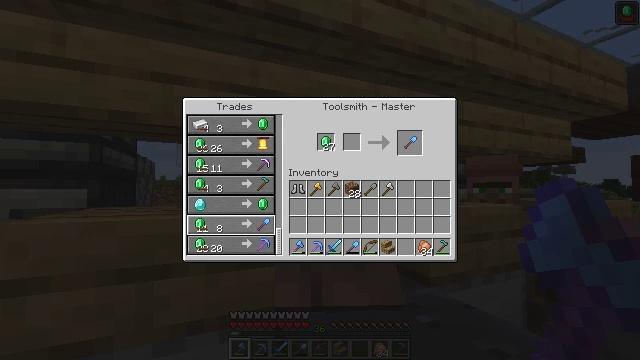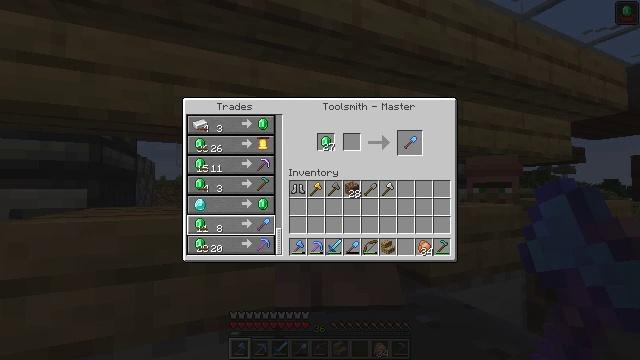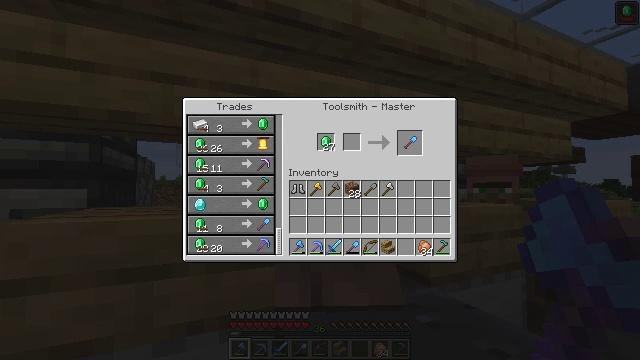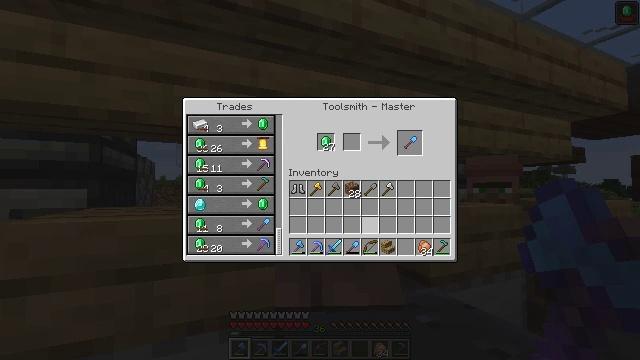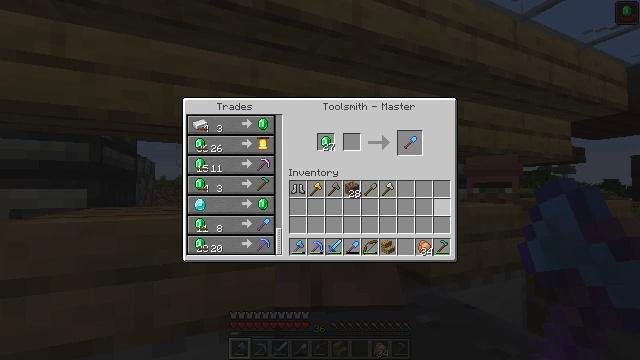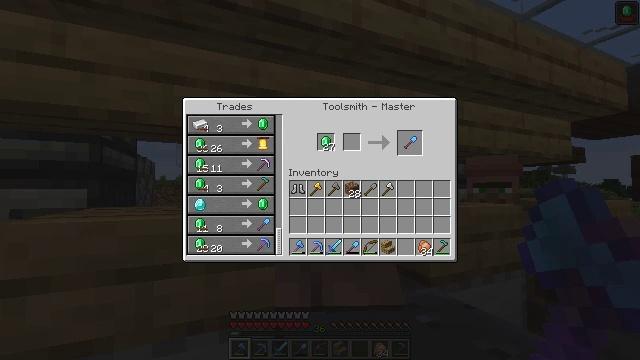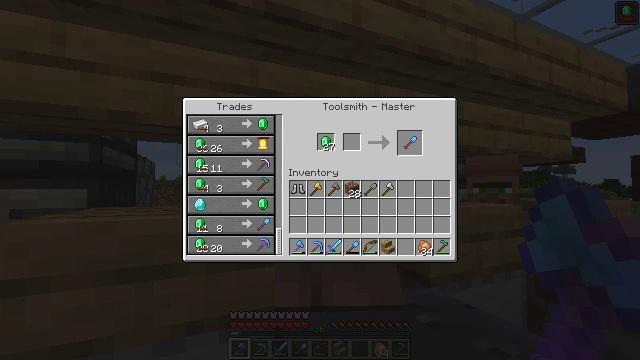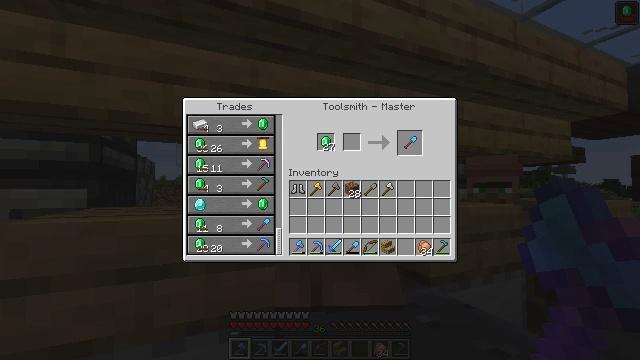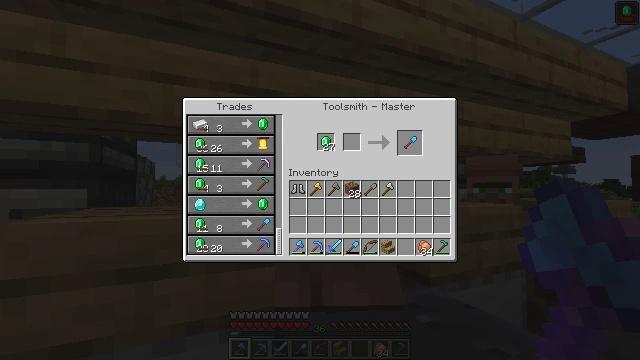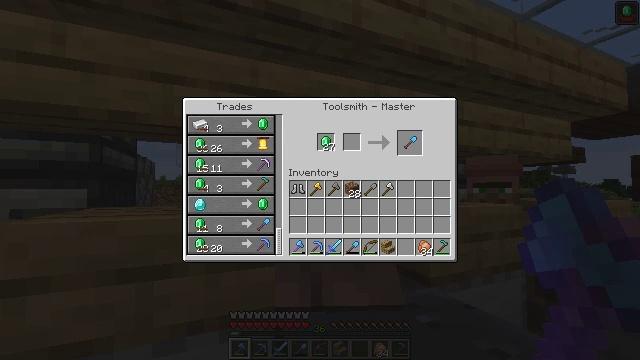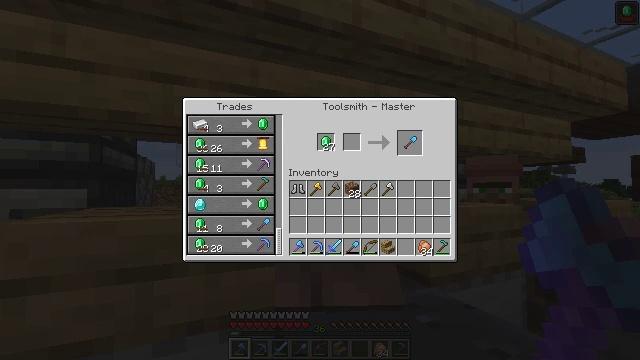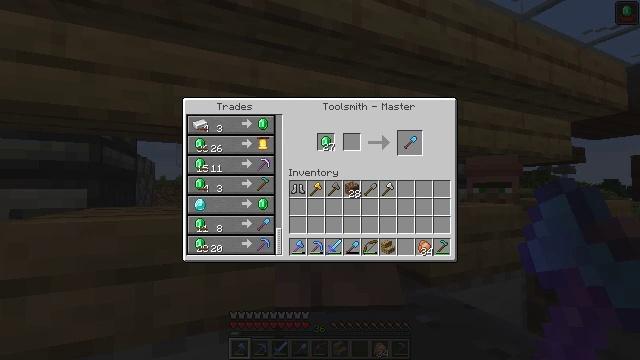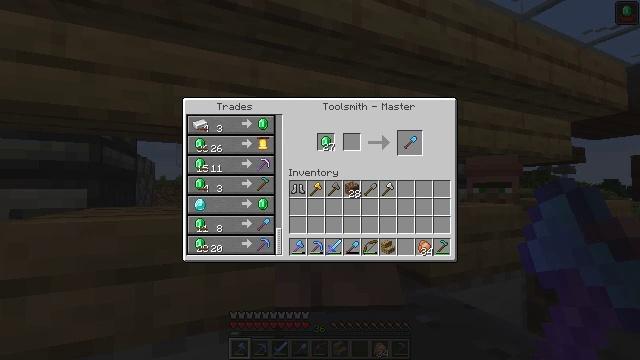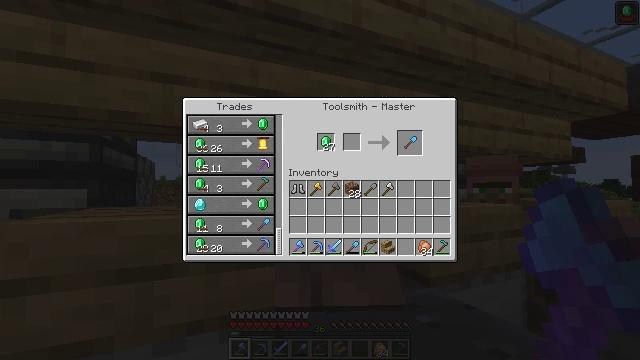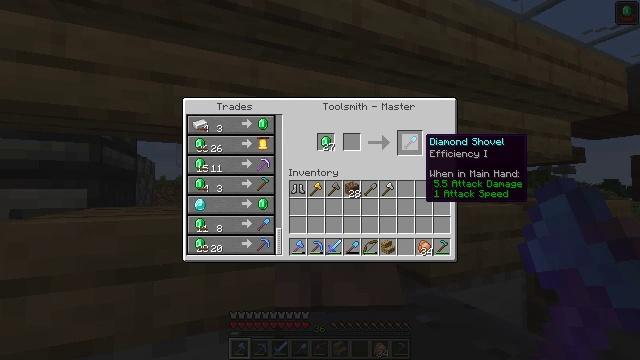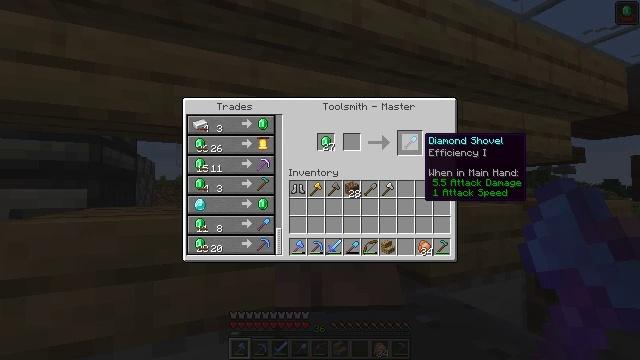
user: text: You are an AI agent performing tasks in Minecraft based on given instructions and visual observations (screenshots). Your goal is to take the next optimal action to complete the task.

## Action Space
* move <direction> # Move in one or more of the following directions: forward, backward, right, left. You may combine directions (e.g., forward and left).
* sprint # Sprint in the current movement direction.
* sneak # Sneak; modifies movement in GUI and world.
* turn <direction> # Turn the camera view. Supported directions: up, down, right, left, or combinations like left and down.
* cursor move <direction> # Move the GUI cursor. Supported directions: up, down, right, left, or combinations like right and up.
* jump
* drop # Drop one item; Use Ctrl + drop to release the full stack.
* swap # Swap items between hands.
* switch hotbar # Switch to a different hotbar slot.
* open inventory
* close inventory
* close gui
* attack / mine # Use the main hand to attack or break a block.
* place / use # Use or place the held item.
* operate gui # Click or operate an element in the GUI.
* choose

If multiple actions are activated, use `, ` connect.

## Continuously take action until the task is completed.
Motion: motion action
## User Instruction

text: Craft a diamond shovel.
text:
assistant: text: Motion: no_op
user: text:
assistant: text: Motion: cursor move right
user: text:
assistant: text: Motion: cursor move right
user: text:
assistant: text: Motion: cursor move right and up
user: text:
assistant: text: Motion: cursor move right and up
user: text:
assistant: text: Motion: cursor move up
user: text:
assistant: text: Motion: no_op
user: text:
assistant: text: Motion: no_op
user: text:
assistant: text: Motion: cursor move left
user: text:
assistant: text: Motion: cursor move left
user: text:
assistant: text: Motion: no_op
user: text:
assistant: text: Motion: no_op
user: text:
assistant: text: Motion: no_op
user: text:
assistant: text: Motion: no_op
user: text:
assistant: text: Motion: no_op
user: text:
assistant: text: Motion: no_op
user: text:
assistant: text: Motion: no_op
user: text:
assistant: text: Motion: no_op
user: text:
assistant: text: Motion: no_op
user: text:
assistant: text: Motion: operate gui
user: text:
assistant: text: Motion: operate gui
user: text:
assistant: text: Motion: operate gui
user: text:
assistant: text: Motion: cursor move down
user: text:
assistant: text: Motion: cursor move down
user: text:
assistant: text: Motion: no_op